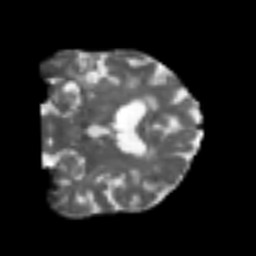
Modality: T2w
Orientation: coronal
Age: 66
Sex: female
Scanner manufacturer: siemens
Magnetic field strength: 3 T
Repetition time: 4.999 s
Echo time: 0.07946 s